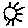
Label: sun